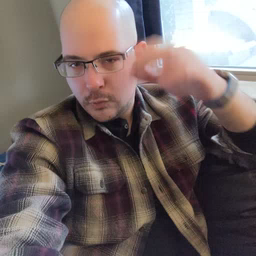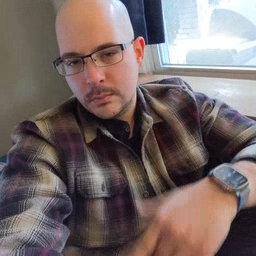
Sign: brother